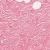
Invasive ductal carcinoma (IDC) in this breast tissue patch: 0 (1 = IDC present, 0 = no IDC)